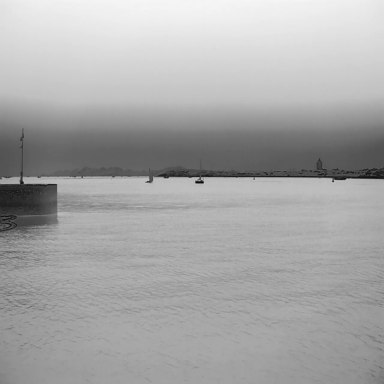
There is a container_ship in the infrared image.